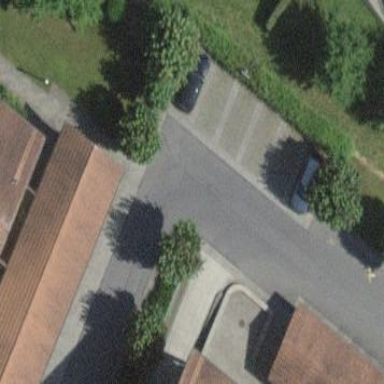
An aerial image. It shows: Parking available on the street side.